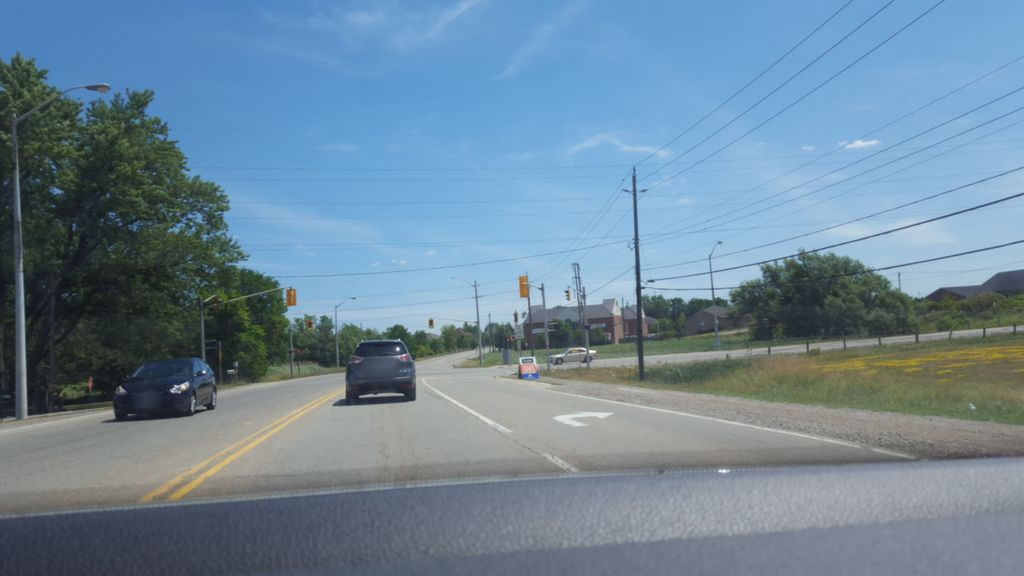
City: hamilton